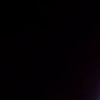
Label: space